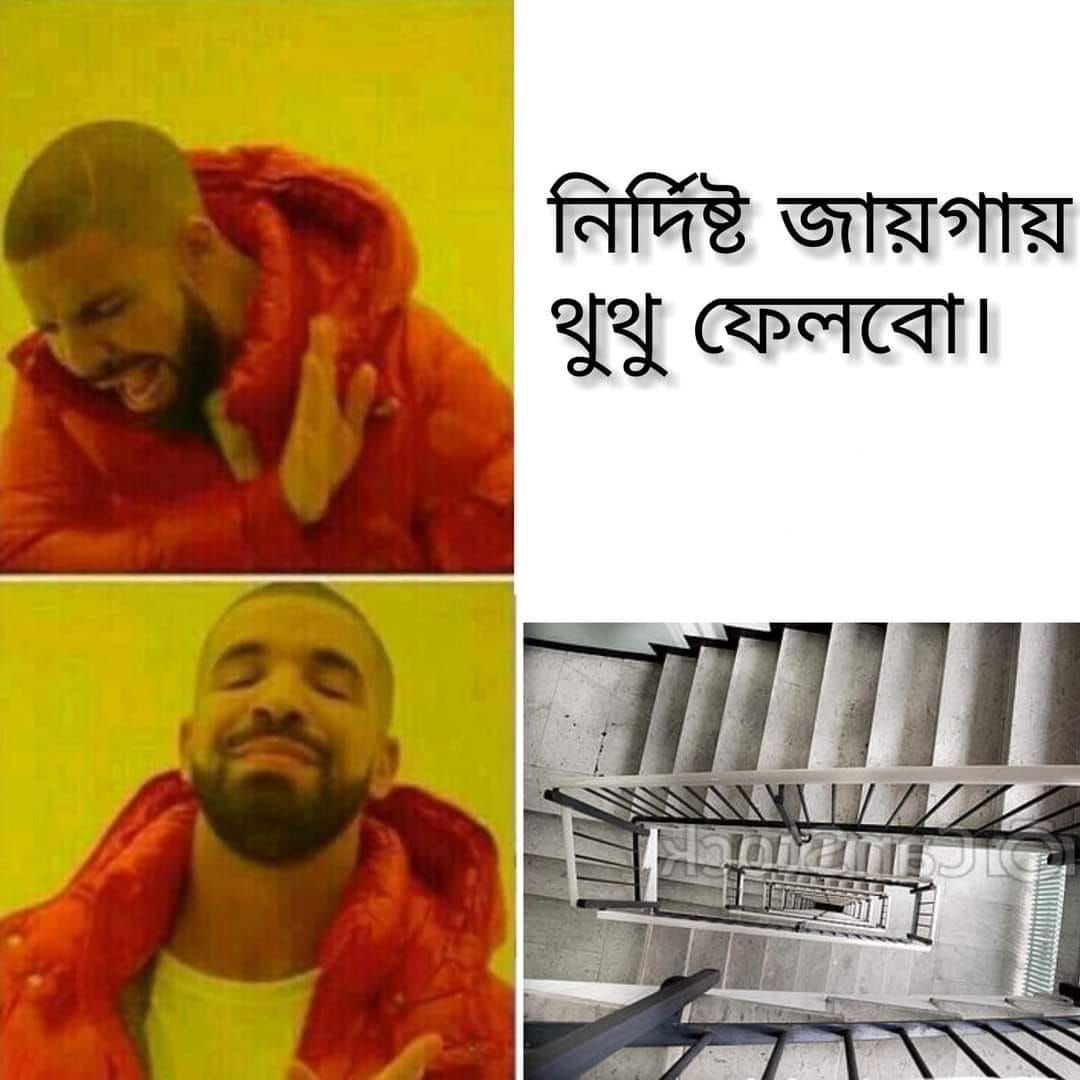
Caption: নির্দিষ্ট জায়গায় থুথু ফেলবো ।
Label: hate